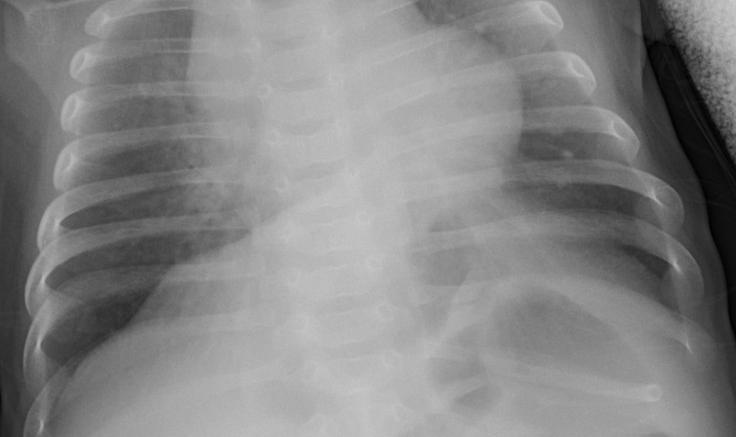
Diagnosis: PNEUMONIA